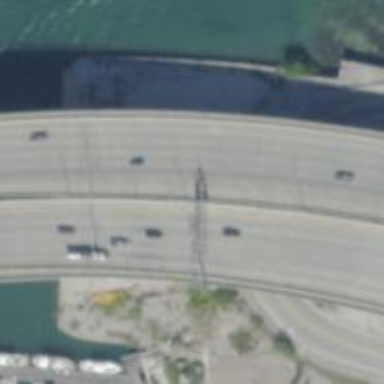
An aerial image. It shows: Motorway bridge with asphalt surface.